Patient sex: M
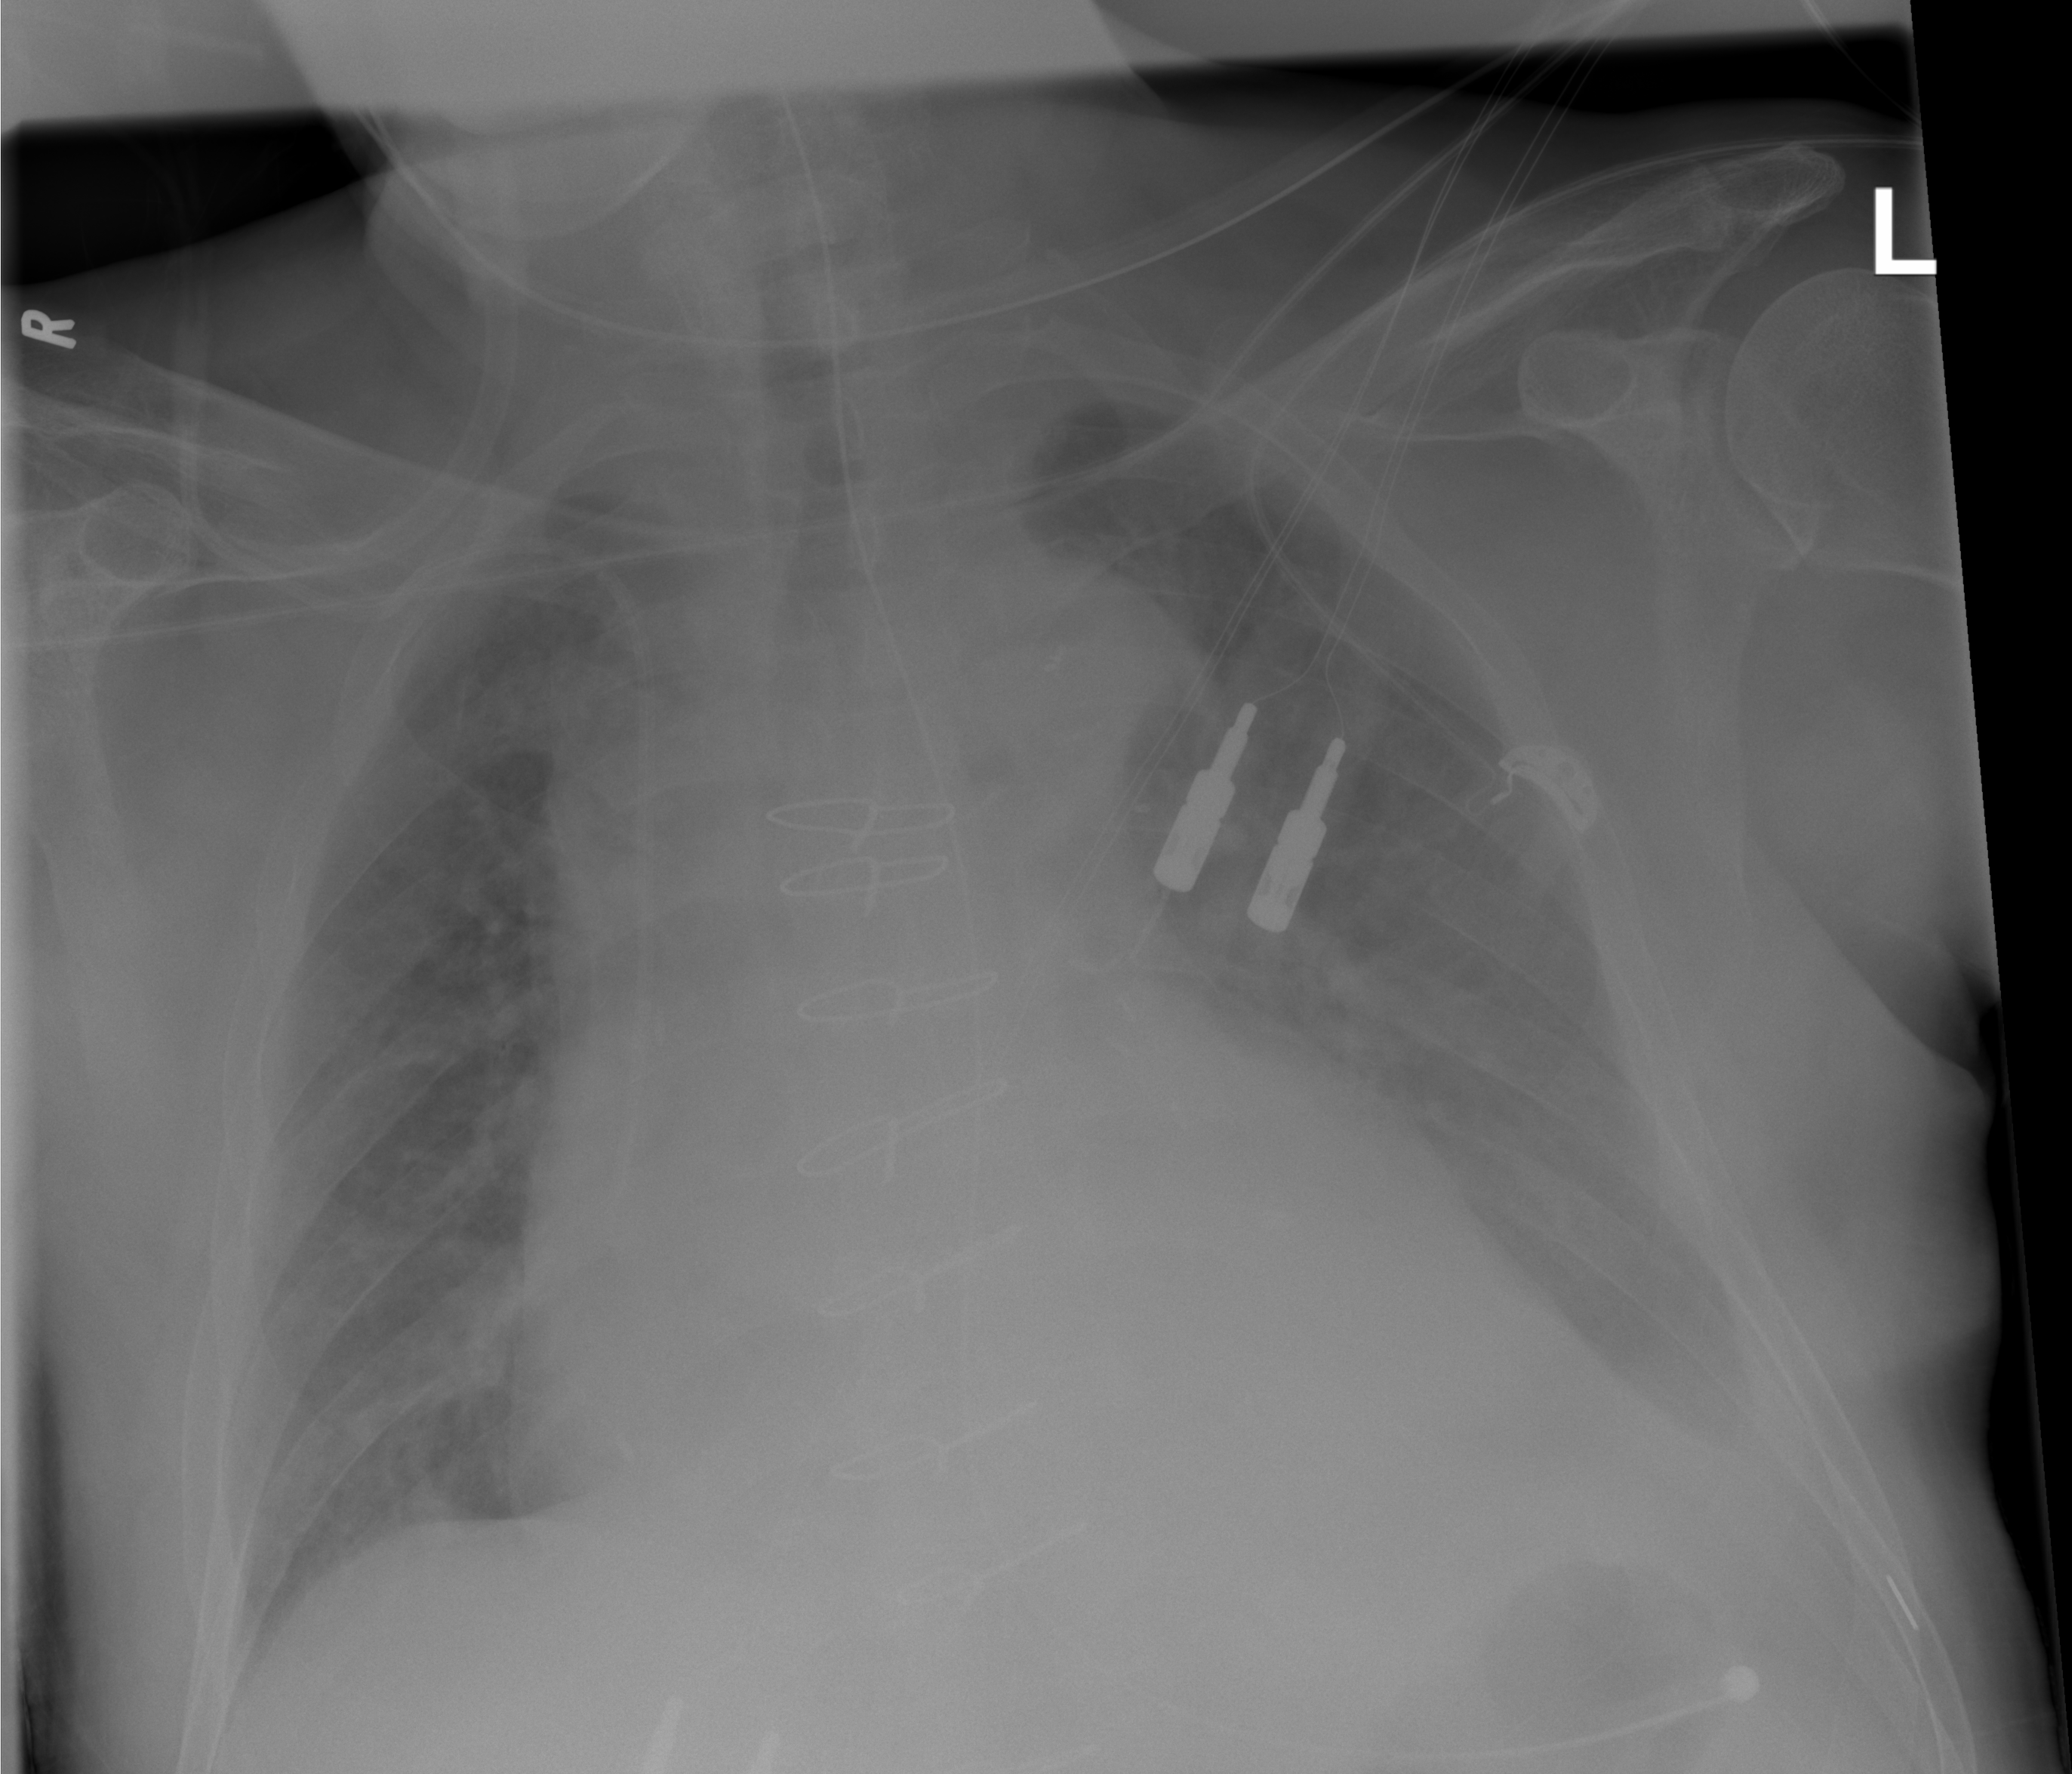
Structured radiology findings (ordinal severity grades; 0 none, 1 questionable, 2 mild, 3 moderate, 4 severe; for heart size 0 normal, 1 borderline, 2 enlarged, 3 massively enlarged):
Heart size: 3
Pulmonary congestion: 2
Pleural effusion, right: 0
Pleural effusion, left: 2
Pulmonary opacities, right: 0
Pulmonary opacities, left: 0
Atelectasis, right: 2
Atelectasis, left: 2